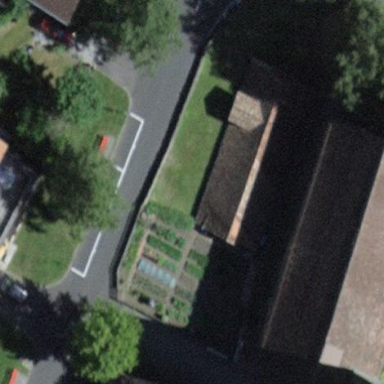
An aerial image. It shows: Area designated for allotments.